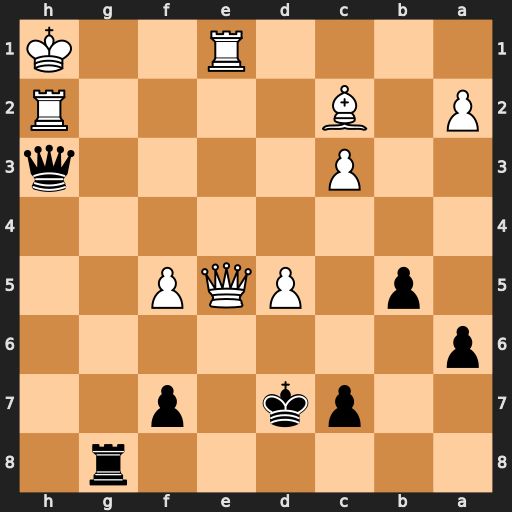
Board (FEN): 6r1/2pk1p2/p7/1p1PQP2/8/2P4q/P1B4R/4R2K
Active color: b
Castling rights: -
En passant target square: -
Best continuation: Qf3+ Rg2 Qxg2#